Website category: university
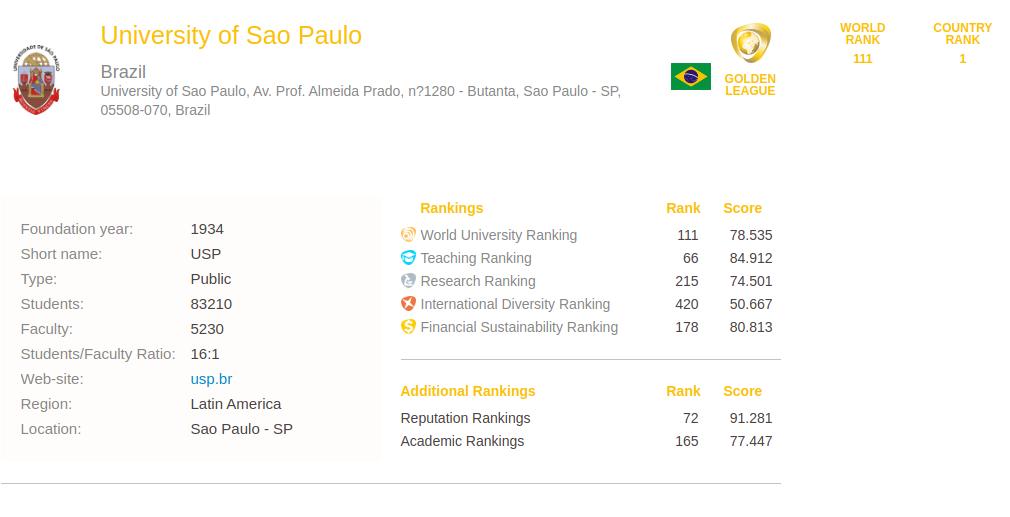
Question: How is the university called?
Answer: University of Sao Paulo

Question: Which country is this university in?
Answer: Brazil

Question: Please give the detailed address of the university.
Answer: University of Sao Paulo, Av. Prof. Almeida Prado, n?1280 - Butanta, Sao Paulo - SP, 05508-070, Brazil

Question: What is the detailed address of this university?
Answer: University of Sao Paulo, Av. Prof. Almeida Prado, n?1280 - Butanta, Sao Paulo - SP, 05508-070, Brazil

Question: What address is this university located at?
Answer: University of Sao Paulo, Av. Prof. Almeida Prado, n?1280 - Butanta, Sao Paulo - SP, 05508-070, Brazil

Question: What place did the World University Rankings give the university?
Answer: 111

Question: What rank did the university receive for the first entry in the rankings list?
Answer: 111

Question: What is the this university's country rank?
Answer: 1

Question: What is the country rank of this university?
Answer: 1

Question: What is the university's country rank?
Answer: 1

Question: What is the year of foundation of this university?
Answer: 1934

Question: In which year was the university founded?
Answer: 1934

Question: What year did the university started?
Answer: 1934

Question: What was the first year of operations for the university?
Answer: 1934

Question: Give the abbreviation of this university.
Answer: USP

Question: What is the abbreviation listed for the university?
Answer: USP

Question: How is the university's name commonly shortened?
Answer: USP

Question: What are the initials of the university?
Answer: USP

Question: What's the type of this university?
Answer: Public

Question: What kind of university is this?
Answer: Public

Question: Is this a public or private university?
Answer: Public

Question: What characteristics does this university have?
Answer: Public

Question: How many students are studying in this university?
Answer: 83210

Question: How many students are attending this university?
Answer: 83210

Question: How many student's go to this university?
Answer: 83210

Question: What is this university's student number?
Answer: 83210

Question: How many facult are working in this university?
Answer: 5230

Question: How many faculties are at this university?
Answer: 5230

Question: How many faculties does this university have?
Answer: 5230

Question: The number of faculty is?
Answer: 5230

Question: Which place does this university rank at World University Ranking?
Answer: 111

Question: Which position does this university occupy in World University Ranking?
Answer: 111

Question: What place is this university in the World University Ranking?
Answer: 111

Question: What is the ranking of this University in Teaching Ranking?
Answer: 66

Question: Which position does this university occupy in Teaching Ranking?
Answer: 66

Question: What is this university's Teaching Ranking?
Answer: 66

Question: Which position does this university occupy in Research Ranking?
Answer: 215

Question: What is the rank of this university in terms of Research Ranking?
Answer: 215

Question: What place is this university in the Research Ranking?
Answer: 215

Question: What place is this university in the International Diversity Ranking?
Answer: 420

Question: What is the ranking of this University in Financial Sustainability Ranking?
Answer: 178

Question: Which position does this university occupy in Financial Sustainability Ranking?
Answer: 178

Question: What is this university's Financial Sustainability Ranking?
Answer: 178

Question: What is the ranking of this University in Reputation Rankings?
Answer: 72

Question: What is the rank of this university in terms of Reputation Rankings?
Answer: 72

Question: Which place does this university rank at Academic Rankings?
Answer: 165

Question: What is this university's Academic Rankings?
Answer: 165

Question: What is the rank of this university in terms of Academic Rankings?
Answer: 165

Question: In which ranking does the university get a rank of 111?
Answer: World University Ranking

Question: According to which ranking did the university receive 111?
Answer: World University Ranking

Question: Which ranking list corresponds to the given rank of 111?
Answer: World University Ranking

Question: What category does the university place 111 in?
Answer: World University Ranking

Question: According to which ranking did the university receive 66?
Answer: Teaching Ranking

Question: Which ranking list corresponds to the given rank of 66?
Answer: Teaching Ranking

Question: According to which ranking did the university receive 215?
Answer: Research Ranking

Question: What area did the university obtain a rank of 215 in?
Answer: Research Ranking

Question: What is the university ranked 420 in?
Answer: International Diversity Ranking

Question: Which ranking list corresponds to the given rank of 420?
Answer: International Diversity Ranking

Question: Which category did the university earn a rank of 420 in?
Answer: International Diversity Ranking

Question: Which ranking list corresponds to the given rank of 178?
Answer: Financial Sustainability Ranking

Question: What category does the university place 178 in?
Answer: Financial Sustainability Ranking

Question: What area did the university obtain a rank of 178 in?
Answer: Financial Sustainability Ranking

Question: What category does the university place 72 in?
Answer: Reputation Rankings

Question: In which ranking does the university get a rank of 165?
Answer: Academic Rankings